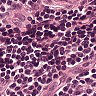
Metastatic tissue present: no